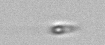
Label: flagellate_morphotype3